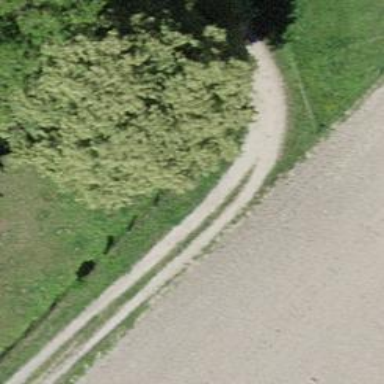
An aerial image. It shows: Track with compacted grade3 surface.